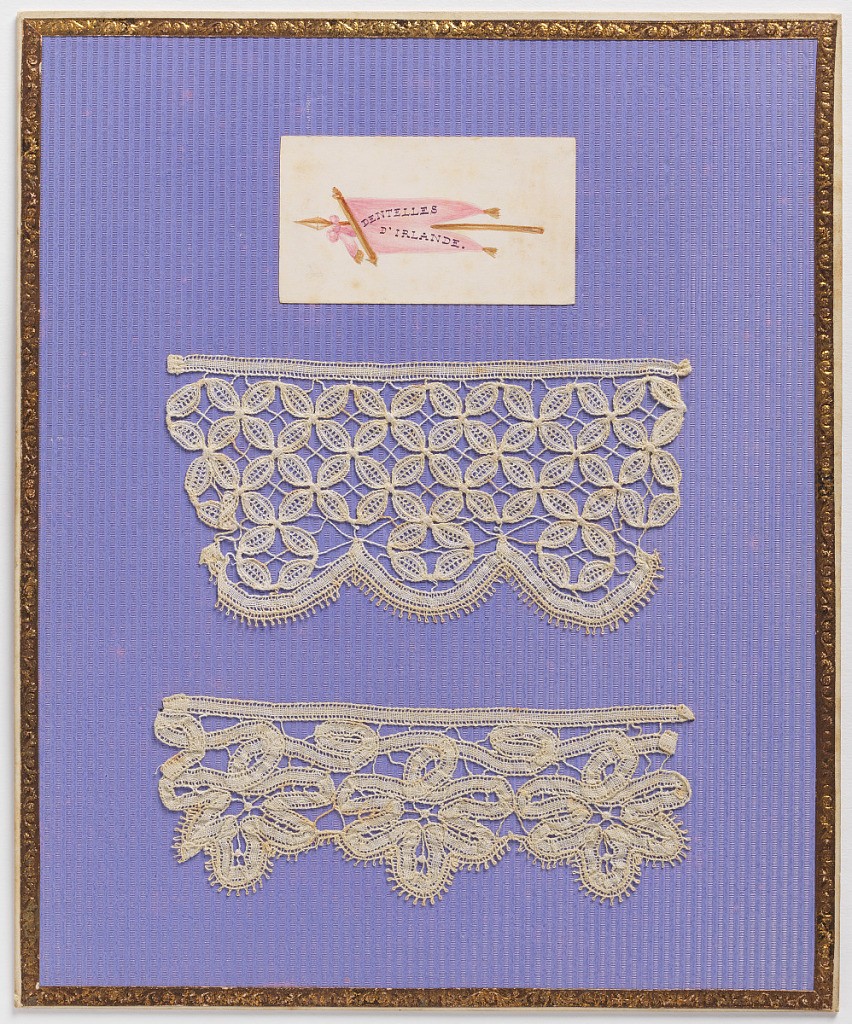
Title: Sewing sample
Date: late 19th century
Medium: Linen
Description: Two samples of bobbin lace. A: A border made up of four-petaled flower heads, joined, and with scalloped edge. B: Border of three elements, of simple flower-like design with scalloped edge.